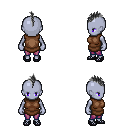
a pixel art fantasy rpg character, female body template, dark elf, purple skin, brown tunic, magenta pants, gray mohawk hairstyle, ghillies, four views (front, back, left, right), 2x2 character sprite sheet, small pixel art, hard edges, no anti-aliasing